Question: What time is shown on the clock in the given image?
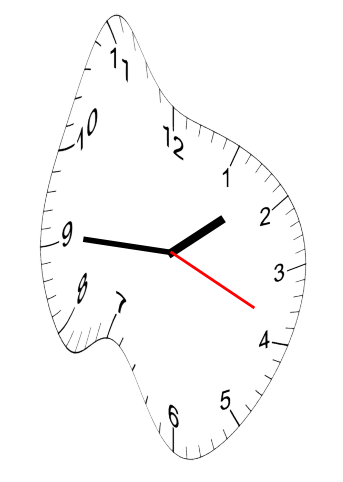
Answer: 01:45:19